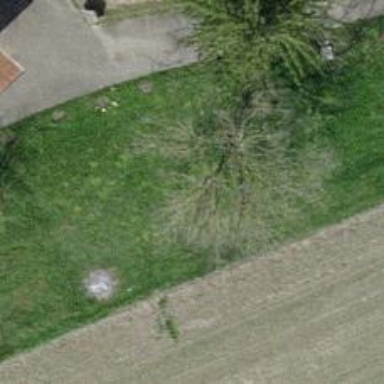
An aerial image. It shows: Single tag "natural: tree."